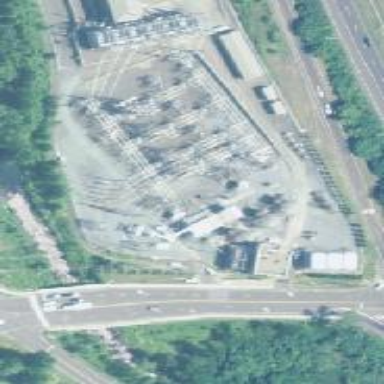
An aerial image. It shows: Switch for power supply.